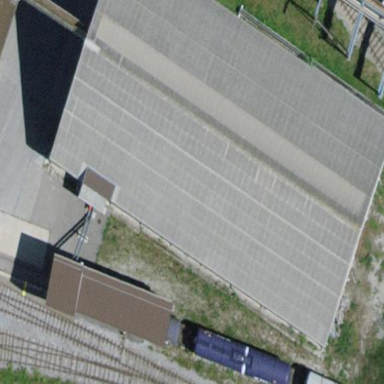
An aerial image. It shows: Industrial building.